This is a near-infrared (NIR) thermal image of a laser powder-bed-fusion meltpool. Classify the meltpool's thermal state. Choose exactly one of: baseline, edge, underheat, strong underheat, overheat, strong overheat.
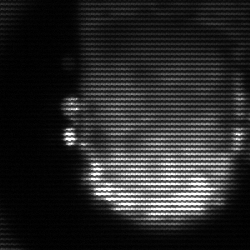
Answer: baseline